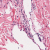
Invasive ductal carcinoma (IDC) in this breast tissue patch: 0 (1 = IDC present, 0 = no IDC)